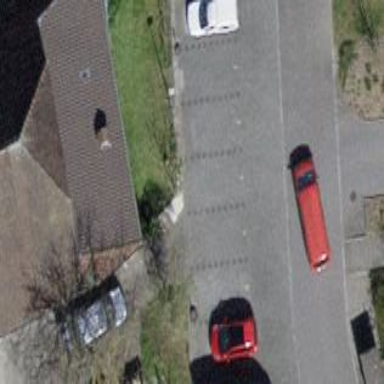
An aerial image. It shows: Parking area with surface.